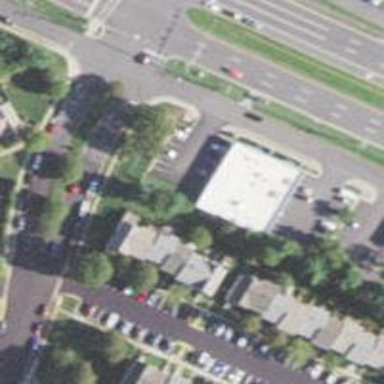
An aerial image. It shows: Veterinary facility.